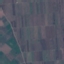
Label: PermanentCrop